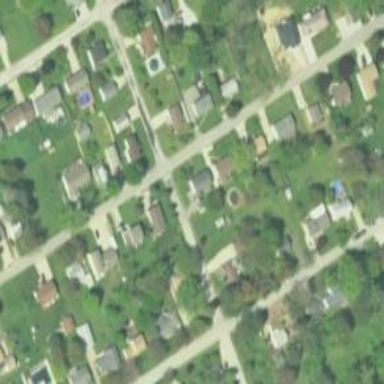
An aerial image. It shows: Neighborhood.